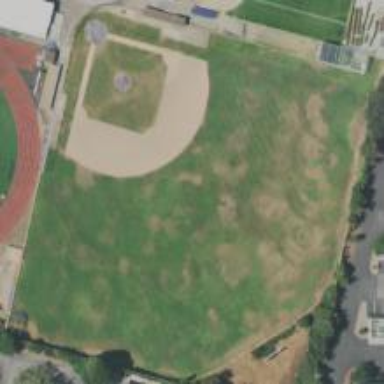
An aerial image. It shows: Baseball pitch for leisure land activities.